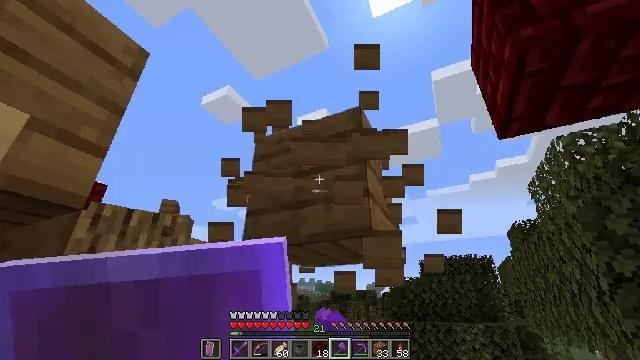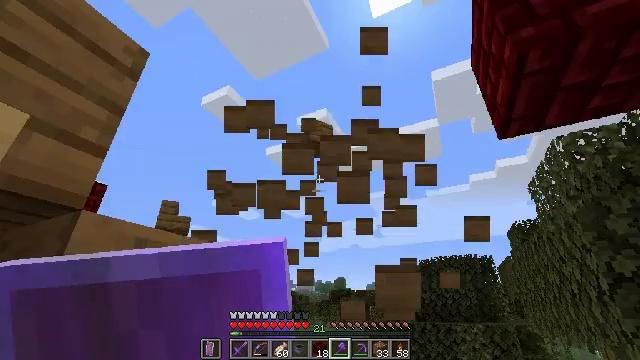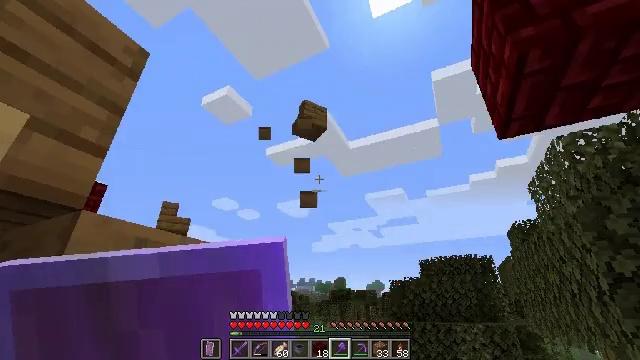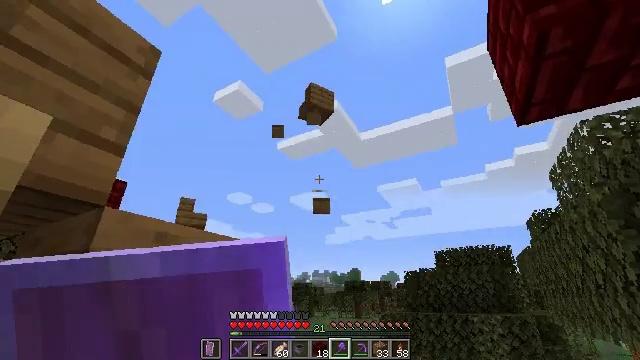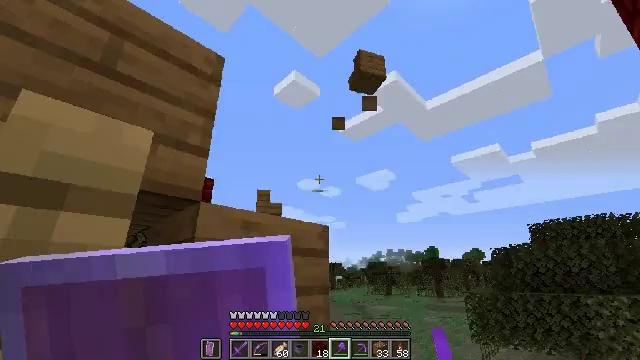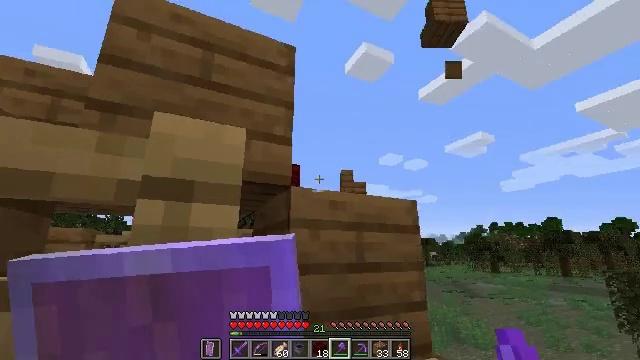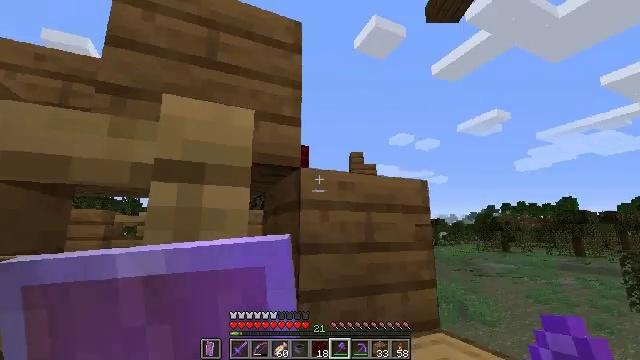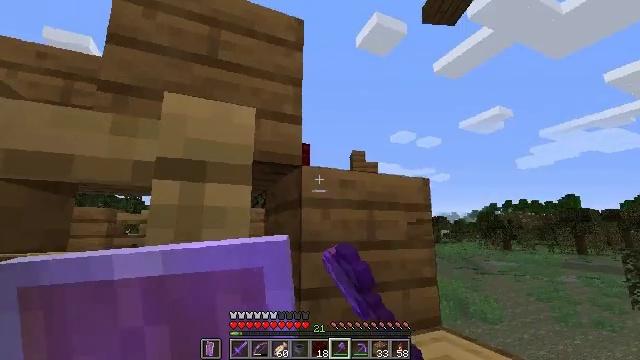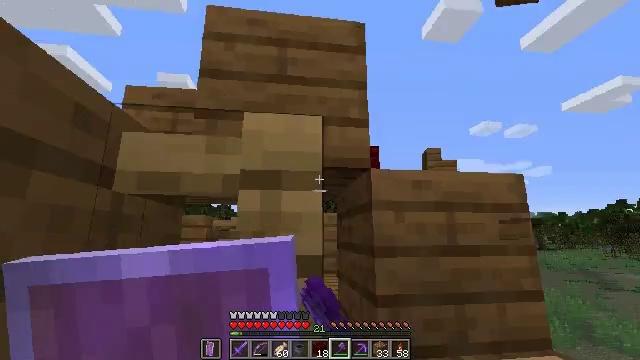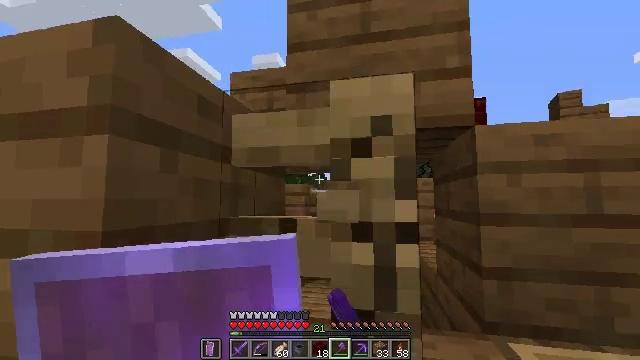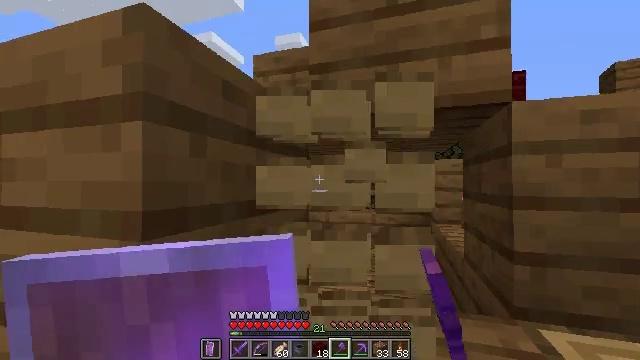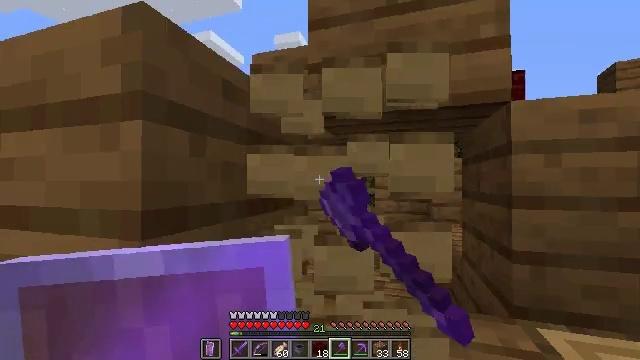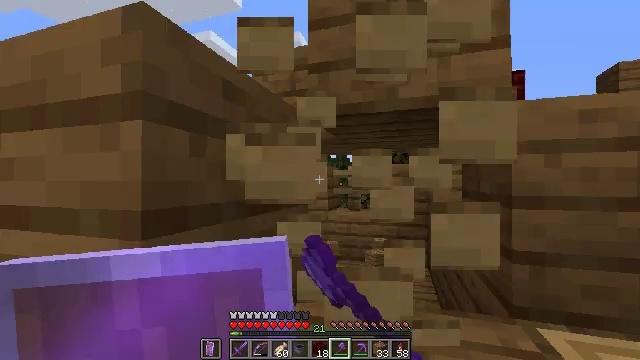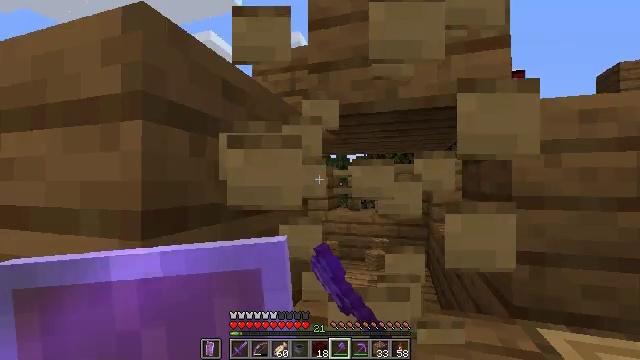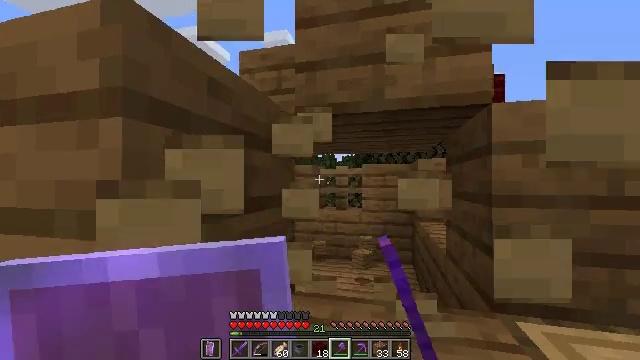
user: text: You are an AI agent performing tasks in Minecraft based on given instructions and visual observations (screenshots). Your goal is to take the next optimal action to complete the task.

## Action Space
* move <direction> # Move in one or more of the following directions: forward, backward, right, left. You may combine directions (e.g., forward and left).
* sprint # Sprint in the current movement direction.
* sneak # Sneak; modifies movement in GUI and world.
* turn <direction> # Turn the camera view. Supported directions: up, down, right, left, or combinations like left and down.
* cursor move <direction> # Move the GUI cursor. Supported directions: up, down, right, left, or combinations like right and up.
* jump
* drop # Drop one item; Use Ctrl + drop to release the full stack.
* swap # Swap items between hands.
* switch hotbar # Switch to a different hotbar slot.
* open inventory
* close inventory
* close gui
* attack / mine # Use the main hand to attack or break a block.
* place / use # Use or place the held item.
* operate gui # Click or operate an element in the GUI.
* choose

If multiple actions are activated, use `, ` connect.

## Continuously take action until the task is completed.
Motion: motion action
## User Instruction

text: Remove the oak fence from its place.
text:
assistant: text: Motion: attack / mine
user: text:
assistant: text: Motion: attack / mine
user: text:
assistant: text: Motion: turn left and down, attack / mine
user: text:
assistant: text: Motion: turn left and down, attack / mine
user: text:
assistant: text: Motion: turn left and down, attack / mine
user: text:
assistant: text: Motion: turn left and down, attack / mine
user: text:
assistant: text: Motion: attack / mine
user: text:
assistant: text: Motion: turn left, attack / mine
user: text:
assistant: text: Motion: turn left and down, attack / mine
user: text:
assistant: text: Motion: turn left and down, attack / mine
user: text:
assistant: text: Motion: attack / mine
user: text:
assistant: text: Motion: attack / mine
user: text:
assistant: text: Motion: attack / mine
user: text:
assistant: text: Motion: turn right, attack / mine
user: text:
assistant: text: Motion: attack / mine